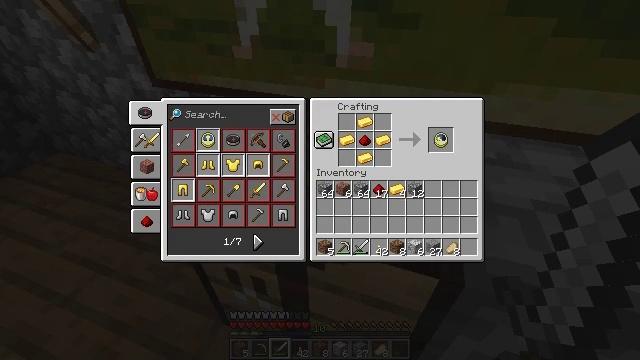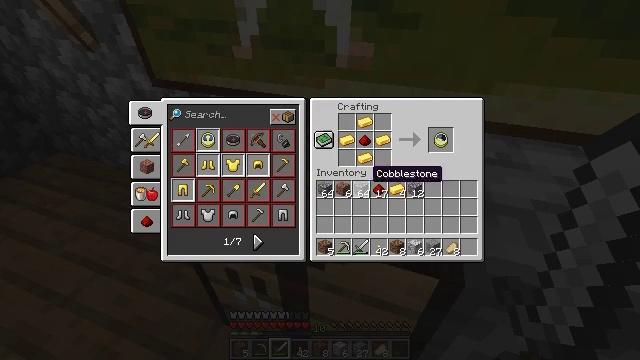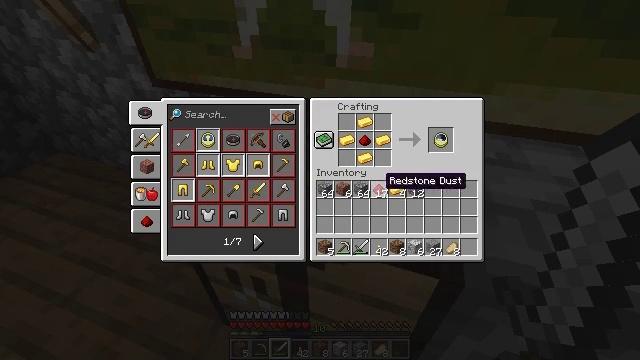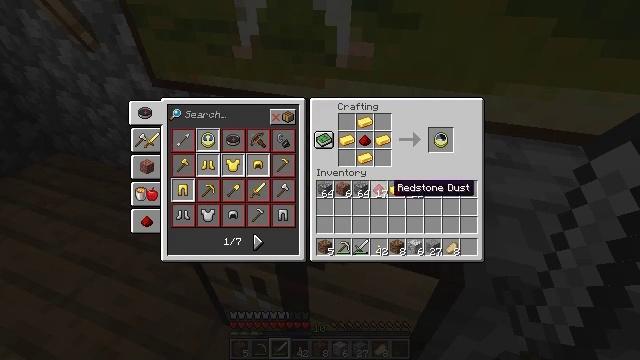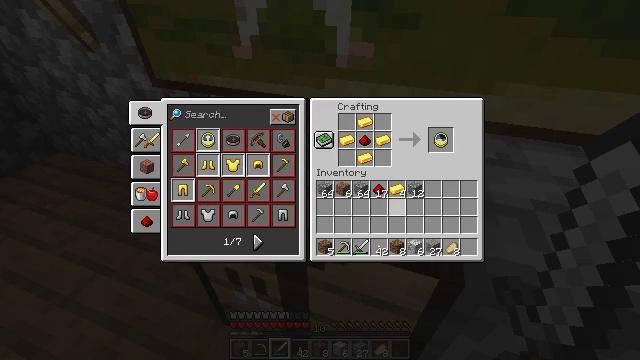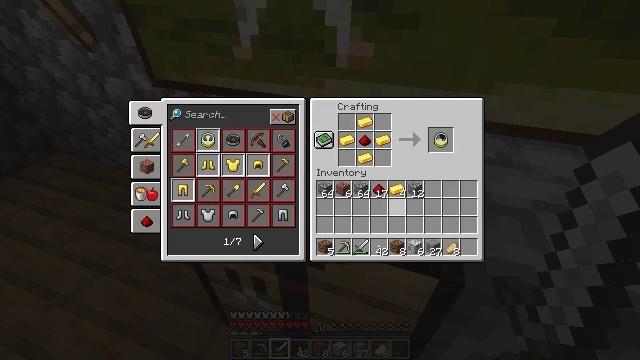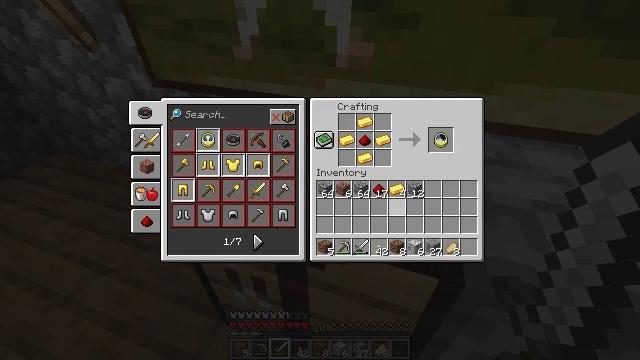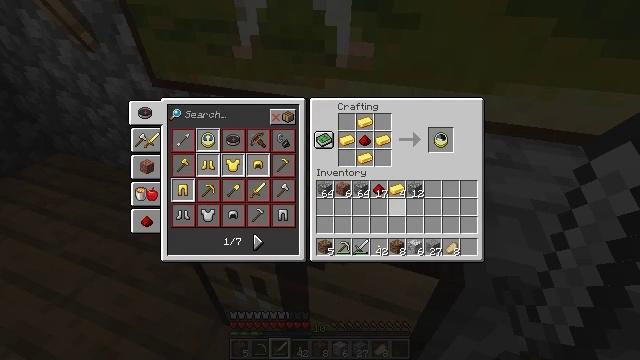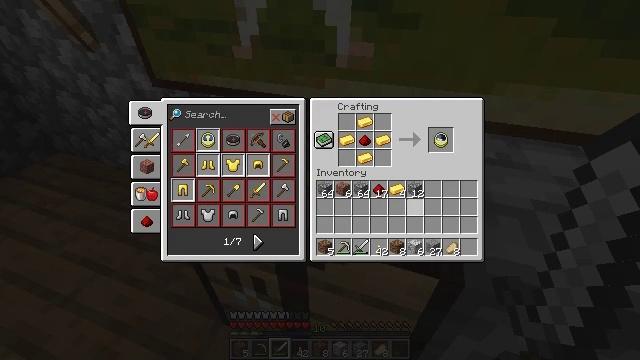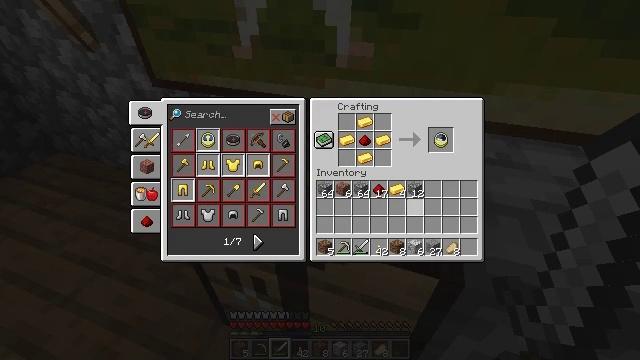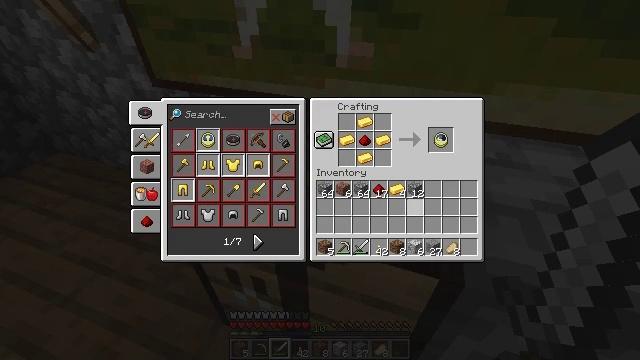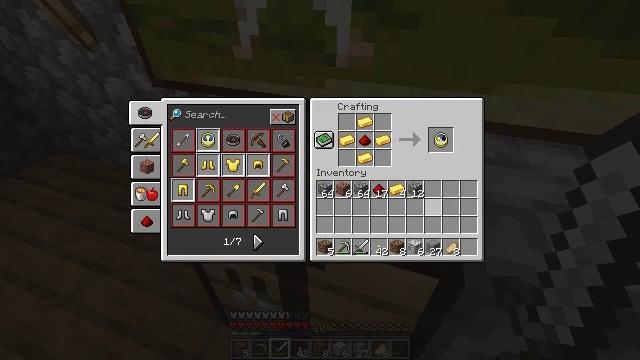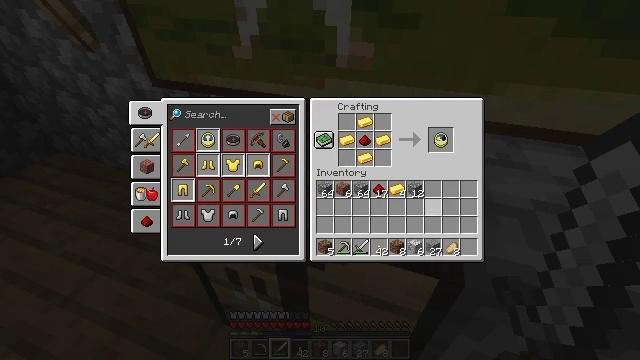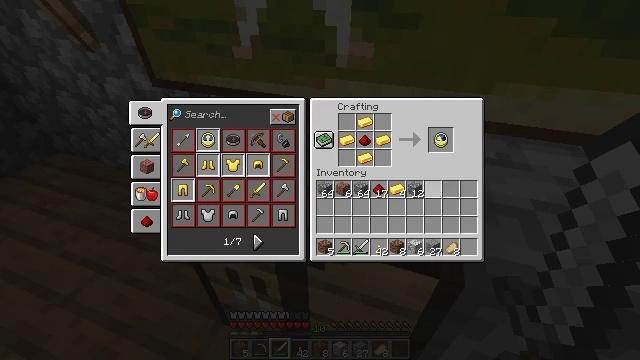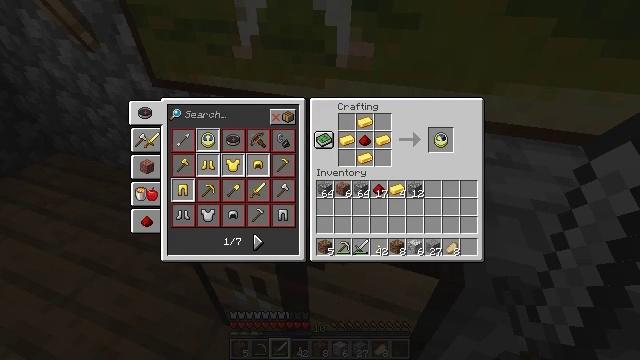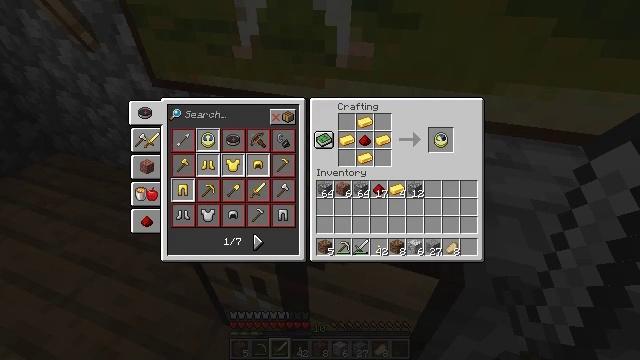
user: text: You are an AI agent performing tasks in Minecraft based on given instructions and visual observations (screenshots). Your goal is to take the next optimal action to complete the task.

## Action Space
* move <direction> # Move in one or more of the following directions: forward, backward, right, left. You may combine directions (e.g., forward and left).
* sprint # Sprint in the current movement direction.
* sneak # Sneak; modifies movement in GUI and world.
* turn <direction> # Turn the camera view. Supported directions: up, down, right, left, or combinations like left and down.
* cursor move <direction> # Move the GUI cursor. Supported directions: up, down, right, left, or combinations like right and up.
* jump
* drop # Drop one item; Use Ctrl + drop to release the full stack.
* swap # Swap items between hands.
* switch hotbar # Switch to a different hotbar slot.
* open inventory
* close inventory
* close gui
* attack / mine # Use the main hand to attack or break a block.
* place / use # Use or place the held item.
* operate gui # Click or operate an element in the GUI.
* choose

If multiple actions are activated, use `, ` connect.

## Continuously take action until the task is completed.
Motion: motion action
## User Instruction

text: Craft a clock.
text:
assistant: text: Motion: cursor move right and down
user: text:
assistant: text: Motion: cursor move right and down
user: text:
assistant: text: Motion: cursor move right
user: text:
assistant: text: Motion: no_op
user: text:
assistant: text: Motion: no_op
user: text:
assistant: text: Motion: no_op
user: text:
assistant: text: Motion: no_op
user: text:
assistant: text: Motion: cursor move right
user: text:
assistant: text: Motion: no_op
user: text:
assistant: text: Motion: cursor move right
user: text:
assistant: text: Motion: no_op
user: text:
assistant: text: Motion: no_op
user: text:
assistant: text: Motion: cursor move right and up
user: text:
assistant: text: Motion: cursor move up
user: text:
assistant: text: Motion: cursor move up
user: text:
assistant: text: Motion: no_op
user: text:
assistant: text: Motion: cursor move up
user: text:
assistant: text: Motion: cursor move up
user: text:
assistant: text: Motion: no_op
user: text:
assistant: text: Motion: no_op
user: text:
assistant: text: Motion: no_op
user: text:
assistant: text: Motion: no_op
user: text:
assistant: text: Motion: no_op
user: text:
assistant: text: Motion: no_op
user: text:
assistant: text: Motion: no_op
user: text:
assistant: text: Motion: no_op
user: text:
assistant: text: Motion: no_op
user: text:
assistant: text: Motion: no_op
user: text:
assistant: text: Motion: operate gui
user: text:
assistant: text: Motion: operate gui